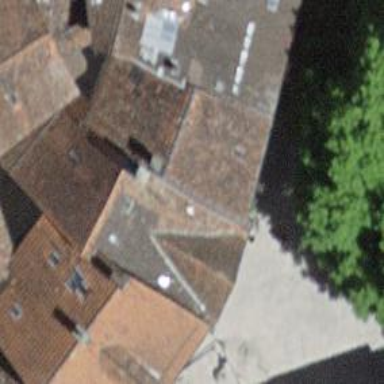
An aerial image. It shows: Cafe.